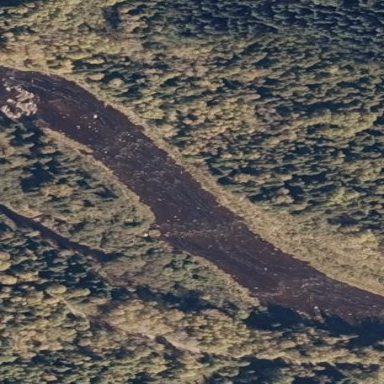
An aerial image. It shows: Scene featuring rapids in waterway.